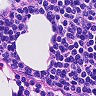
Metastatic tissue present: no